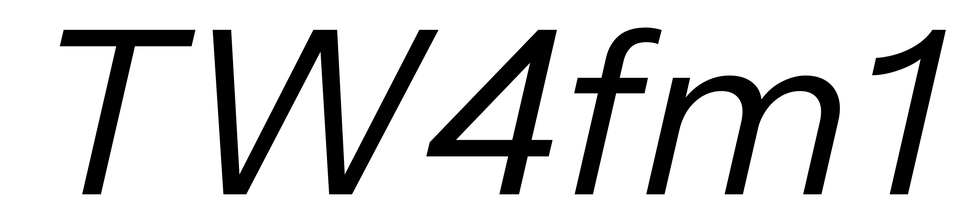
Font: InstrumentSans-Italic_Italic